Field crop: maize
Growth stage: 2
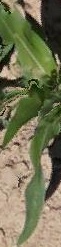
Species: maize